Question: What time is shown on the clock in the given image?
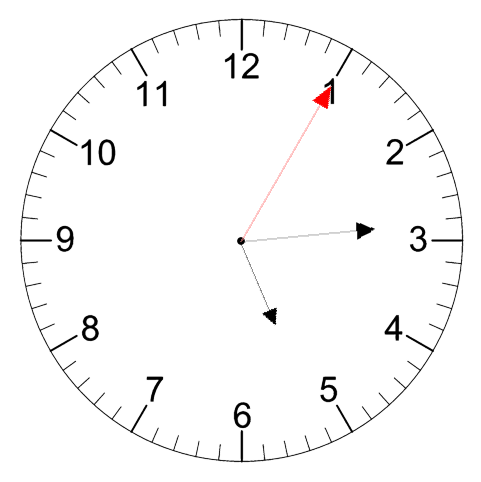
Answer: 05:14:05